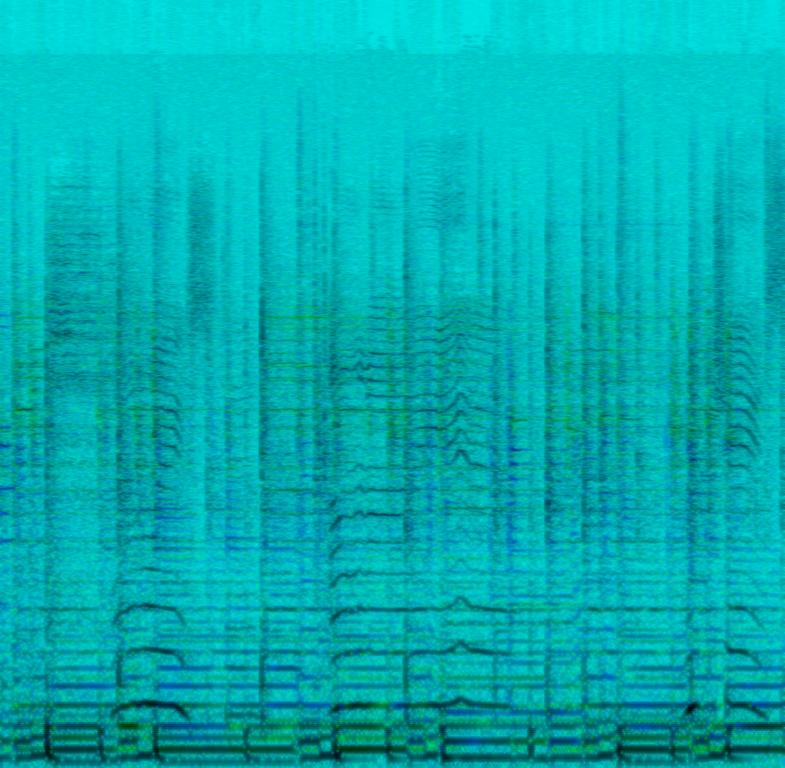
The low quality recording features a rock song that consists of melancholic male vocal singing over a wide electric guitar melody, bouncy snare, groovy bass guitar and punchy kick. The recording is noisy, muddy and messy, since the frequencies are clashing with each other - drums cymbals are inaudible. Regardless, it sounds groovy, emotional and melancholic thanks to that vocal.